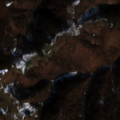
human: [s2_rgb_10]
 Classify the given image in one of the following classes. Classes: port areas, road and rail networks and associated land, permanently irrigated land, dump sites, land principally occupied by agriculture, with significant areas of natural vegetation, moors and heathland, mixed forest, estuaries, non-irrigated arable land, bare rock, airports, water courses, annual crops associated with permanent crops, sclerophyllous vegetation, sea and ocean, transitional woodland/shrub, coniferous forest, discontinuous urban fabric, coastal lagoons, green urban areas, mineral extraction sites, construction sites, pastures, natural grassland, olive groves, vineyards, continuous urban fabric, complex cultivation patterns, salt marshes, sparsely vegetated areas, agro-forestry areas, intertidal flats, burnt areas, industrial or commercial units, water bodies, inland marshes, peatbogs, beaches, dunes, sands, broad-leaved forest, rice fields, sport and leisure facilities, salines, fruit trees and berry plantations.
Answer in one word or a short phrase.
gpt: complex cultivation patterns, broad-leaved forest